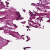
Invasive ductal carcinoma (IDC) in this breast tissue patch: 0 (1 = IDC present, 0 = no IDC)